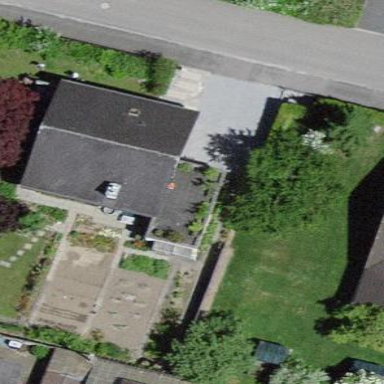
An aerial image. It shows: Detached building.